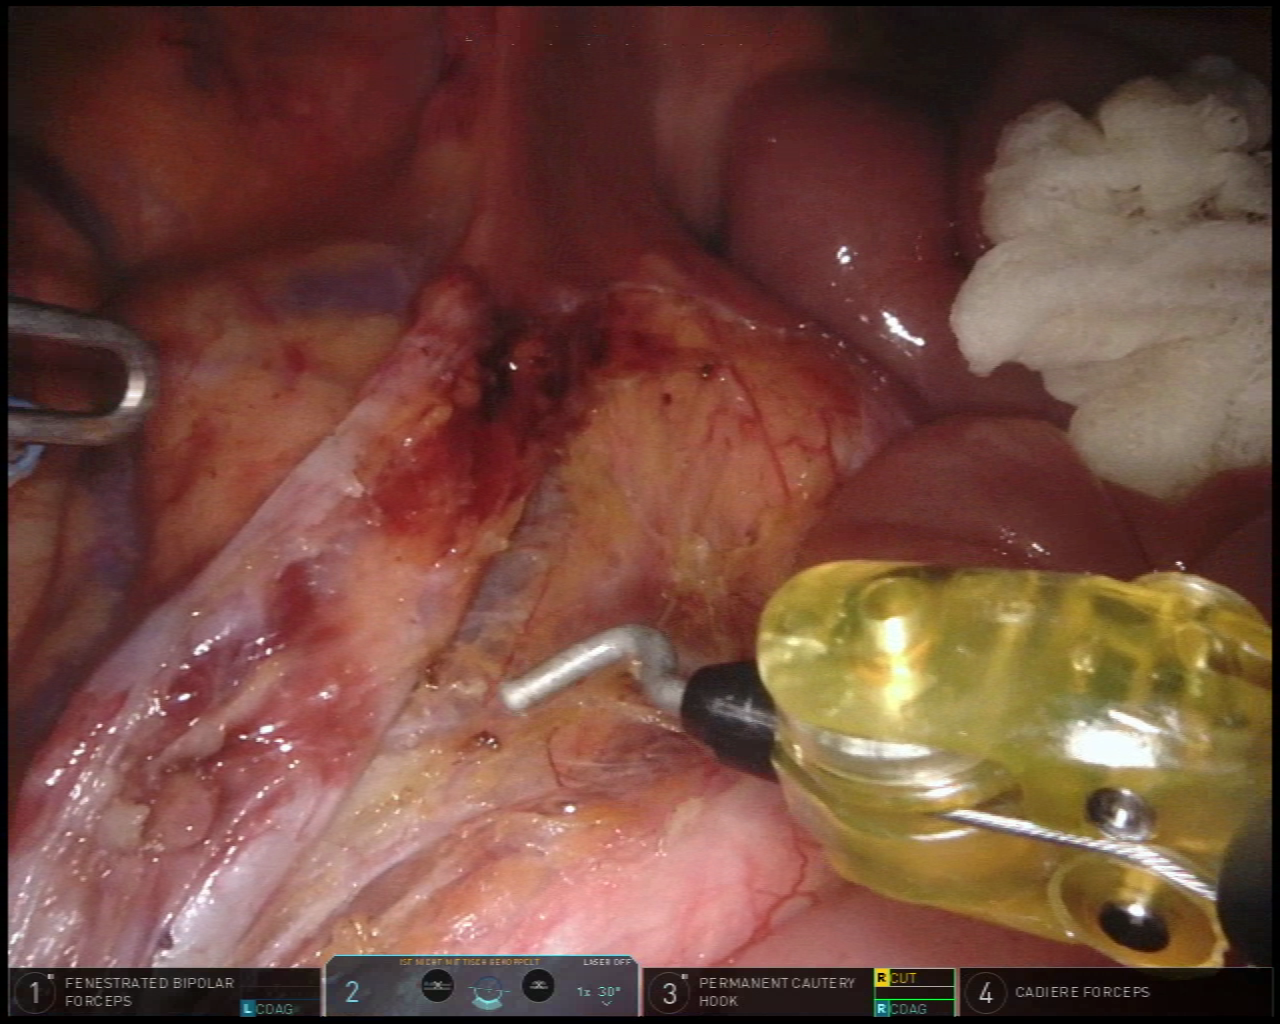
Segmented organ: small_intestine
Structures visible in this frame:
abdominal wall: yes
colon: no
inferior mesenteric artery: yes
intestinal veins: no
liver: no
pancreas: no
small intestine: yes
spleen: no
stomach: no
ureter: yes
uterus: no
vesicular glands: no